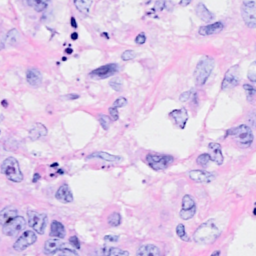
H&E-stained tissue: Breast